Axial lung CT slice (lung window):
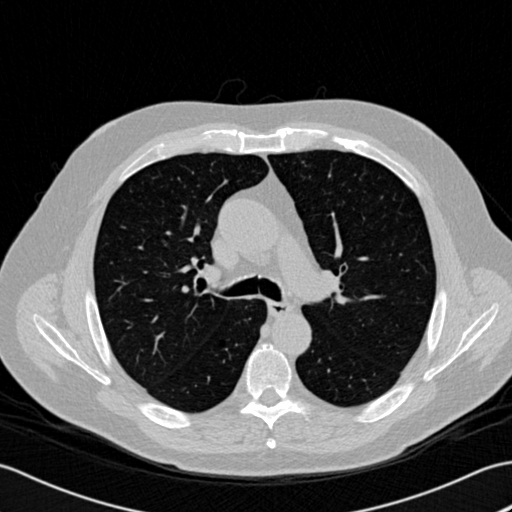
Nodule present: no